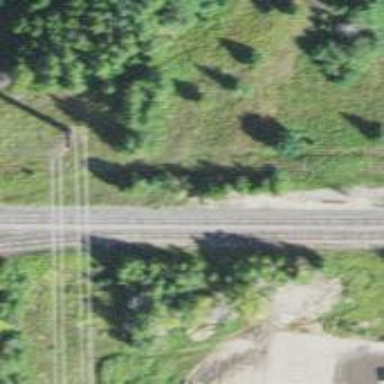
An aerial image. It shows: Railway with two tracks.